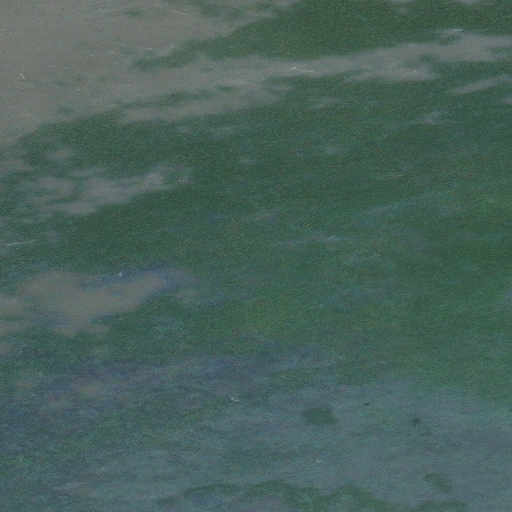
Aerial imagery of cape in Alaska named Tsimpshian Point containing only unknown